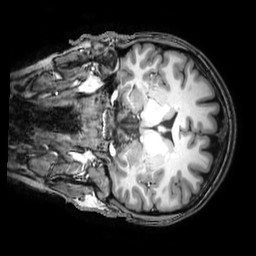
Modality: T1w
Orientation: coronal
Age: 28
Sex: female
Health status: healthy
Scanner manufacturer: philips
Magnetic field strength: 3 T
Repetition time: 0.008155 s
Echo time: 0.003743 s